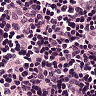
Metastatic tissue present: no